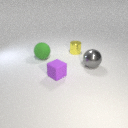
large gray metal sphere to the right of large green rubber sphere